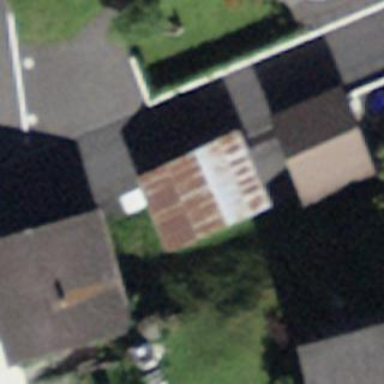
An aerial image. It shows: Rural barn.